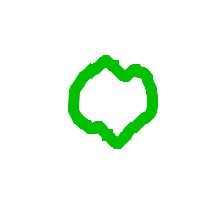
Shape: circle